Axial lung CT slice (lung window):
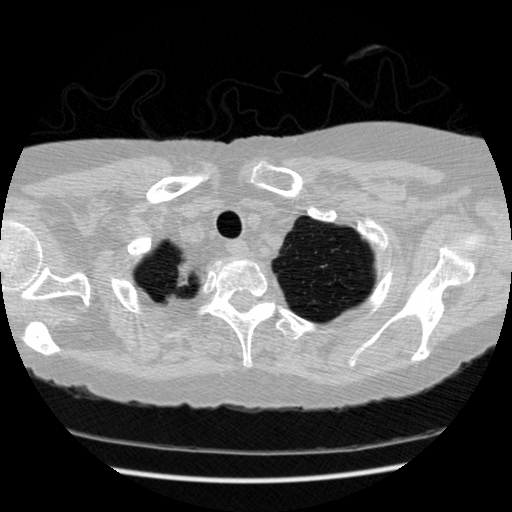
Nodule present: no